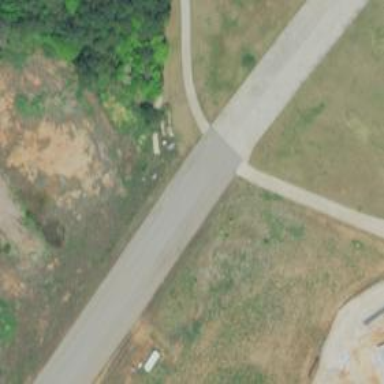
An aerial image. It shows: Image of taxiway at airport.